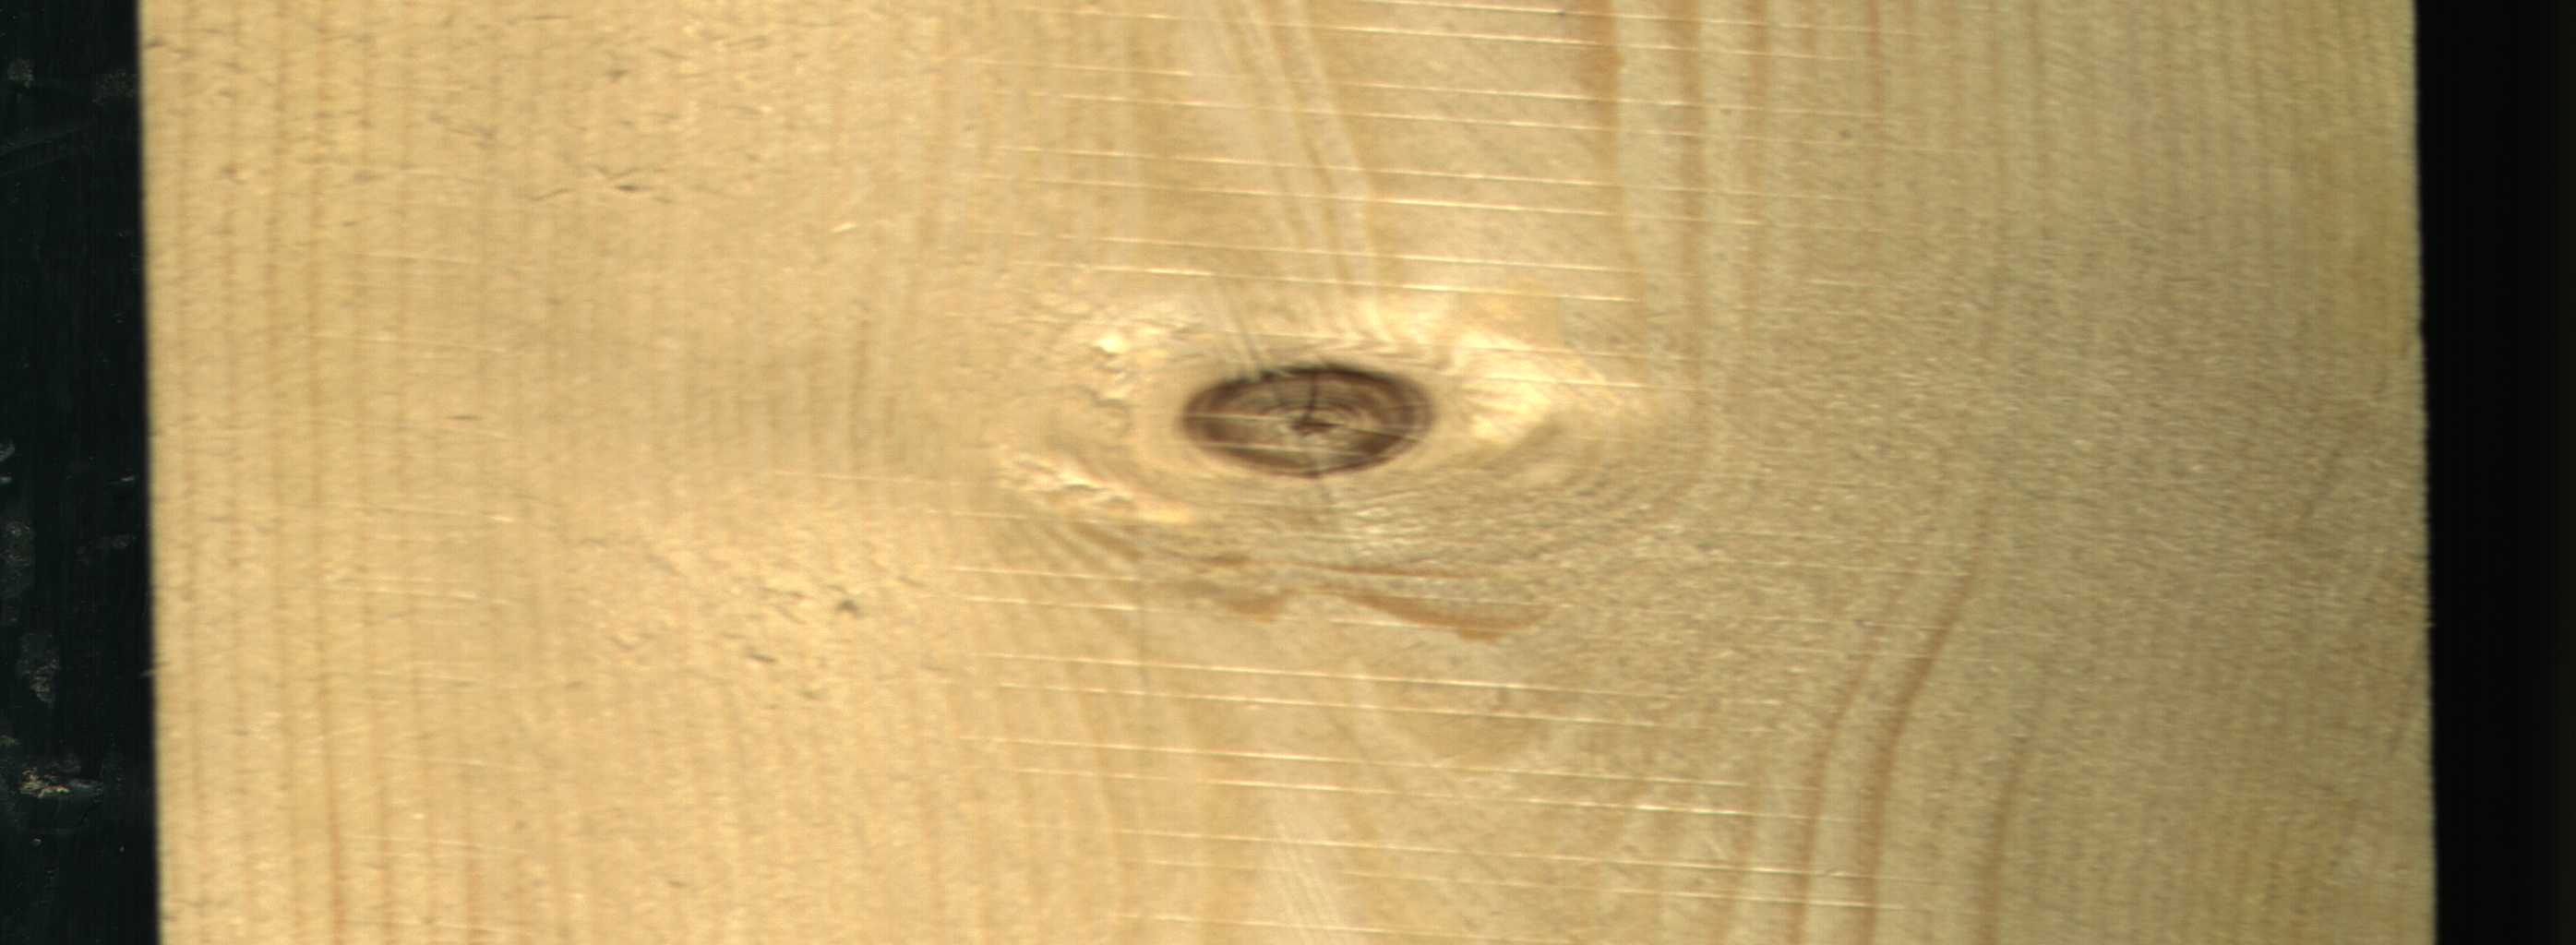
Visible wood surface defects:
Live_Knot